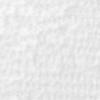
Label: no_change